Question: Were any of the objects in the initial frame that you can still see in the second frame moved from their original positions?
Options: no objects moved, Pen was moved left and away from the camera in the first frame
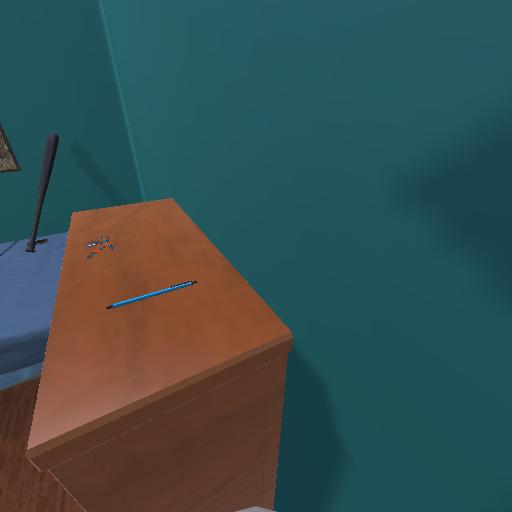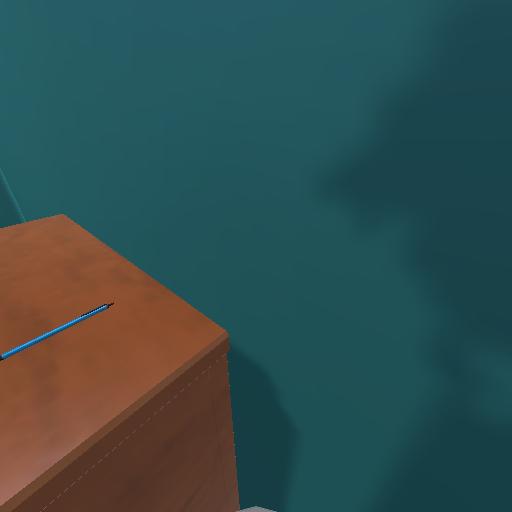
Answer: no objects moved